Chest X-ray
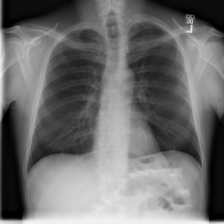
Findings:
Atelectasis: negative
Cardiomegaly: negative
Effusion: negative
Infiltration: negative
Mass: negative
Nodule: negative
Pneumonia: negative
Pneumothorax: negative
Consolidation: negative
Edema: negative
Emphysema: negative
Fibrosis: negative
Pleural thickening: negative
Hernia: negative